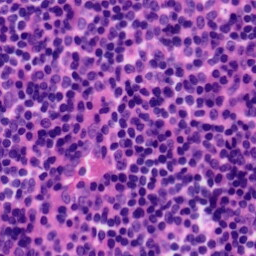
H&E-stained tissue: Tonsil